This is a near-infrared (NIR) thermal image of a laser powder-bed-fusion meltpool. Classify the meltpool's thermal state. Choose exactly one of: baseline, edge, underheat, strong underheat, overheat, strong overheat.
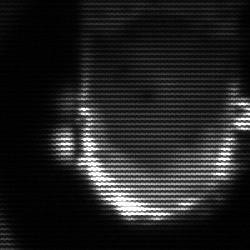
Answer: baseline